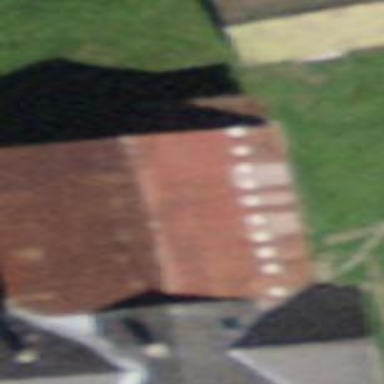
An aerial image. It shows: Barn.